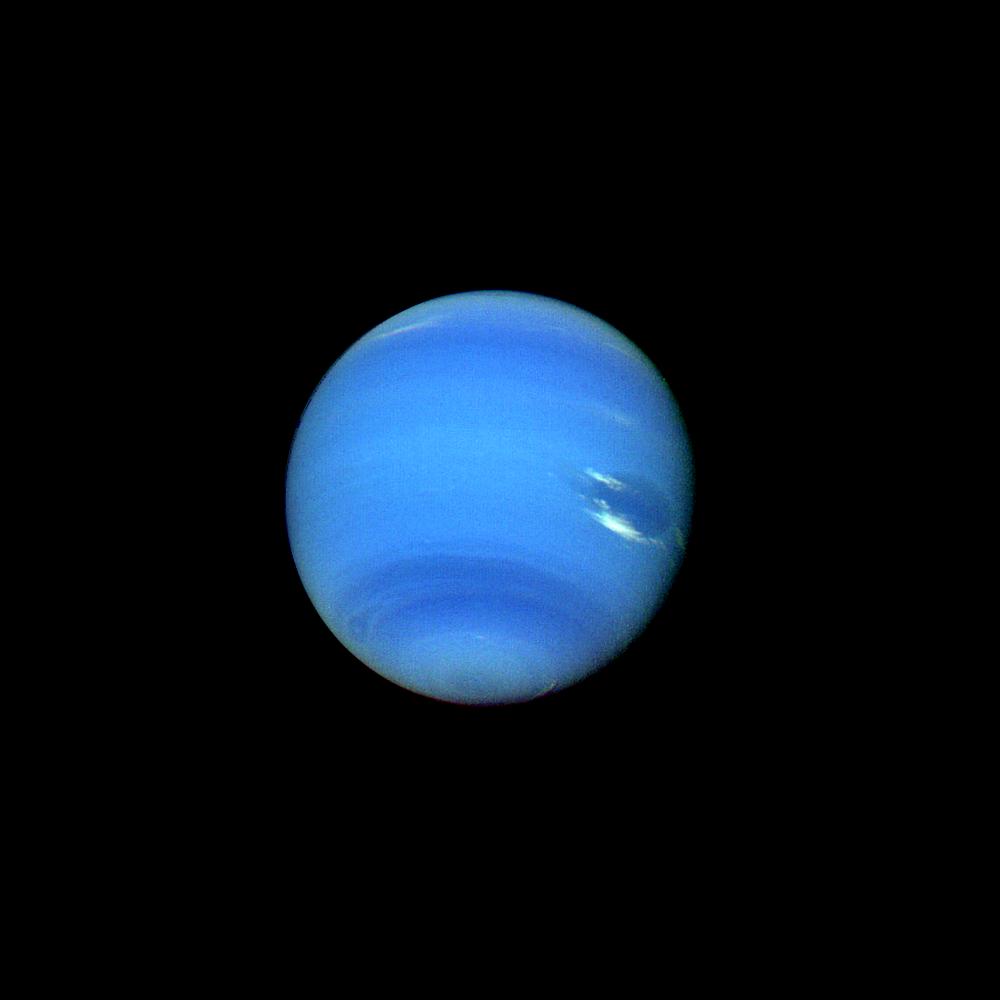
Neptune Neptune, Voyager